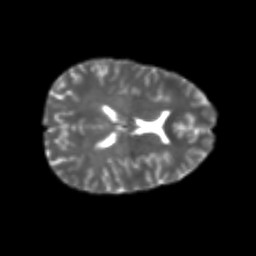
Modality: T2w
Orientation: axial
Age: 22
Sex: female
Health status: healthy
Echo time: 0.074 s